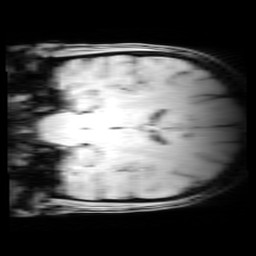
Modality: MP2RAGE
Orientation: coronal
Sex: female
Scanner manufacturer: siemens
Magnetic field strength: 3 T
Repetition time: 5 s
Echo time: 0.00355 s